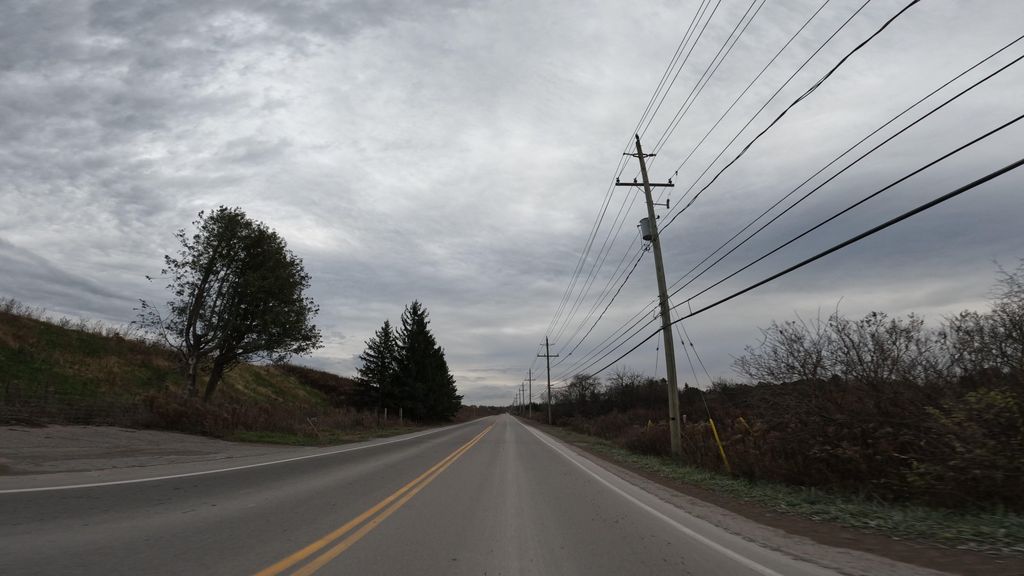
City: hamilton